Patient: sex F, age 65
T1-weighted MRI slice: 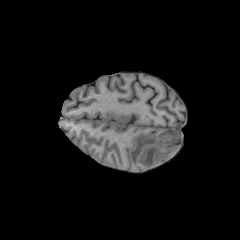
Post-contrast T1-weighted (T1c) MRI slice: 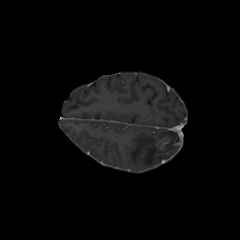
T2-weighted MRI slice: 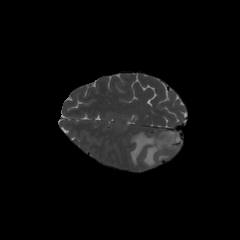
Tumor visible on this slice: yes
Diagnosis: Glioblastoma, IDH-wildtype
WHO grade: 4